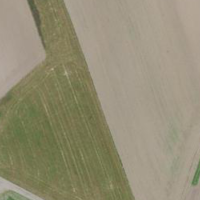
EUNIS habitat code: 52
Species observed at this site:
Milvus milvus
Accipiter nisus
Pica pica
Corvus corone
Larus michahellis
Fringilla montifringilla
Sturnus vulgaris